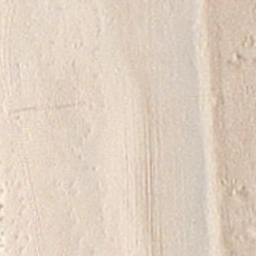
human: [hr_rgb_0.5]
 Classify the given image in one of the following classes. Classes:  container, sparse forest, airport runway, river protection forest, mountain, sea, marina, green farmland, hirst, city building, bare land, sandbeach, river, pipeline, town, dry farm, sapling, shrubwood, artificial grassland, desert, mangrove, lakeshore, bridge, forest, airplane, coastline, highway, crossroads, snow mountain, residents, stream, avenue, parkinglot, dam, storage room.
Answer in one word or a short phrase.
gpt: sandbeach